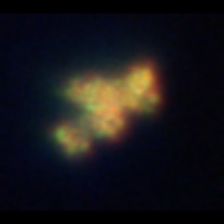
Taxon: Unknown_detritus
Group: Unknown